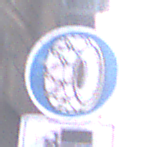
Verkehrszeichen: SchneekettenVorgeschrieben
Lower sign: SonstigeOderMehrspurigeFahrzeuge3
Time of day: MorningAfternoon
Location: Outdoor (Urban)
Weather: PartlyCloudy
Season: NotSpecified
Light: Natural